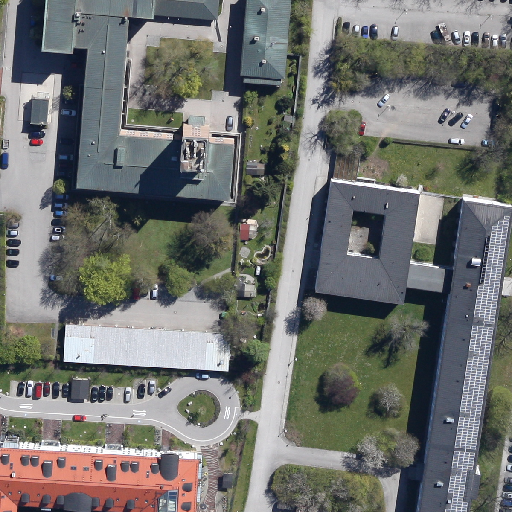
Referring expression: building along the road